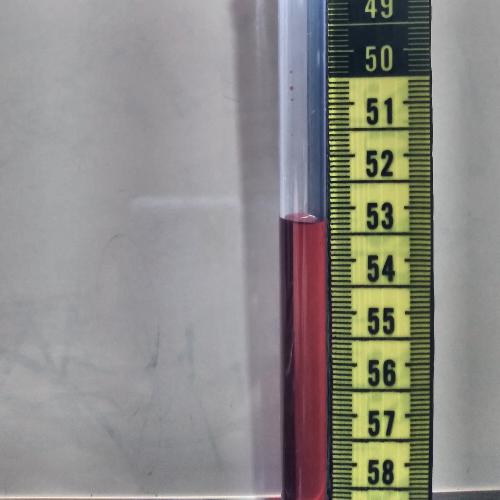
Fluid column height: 53.2 cm